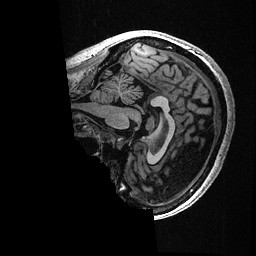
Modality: T1w
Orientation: sagittal
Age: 50
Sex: female
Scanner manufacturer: ge
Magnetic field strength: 3 T
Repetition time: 0.006952 s
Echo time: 0.00292 s